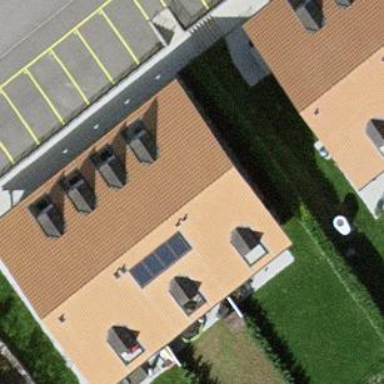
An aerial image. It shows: Residential building.